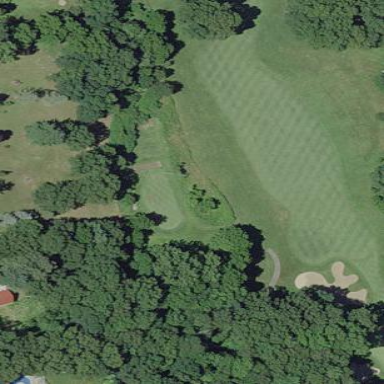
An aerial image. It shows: Rough grassy area used for golf.